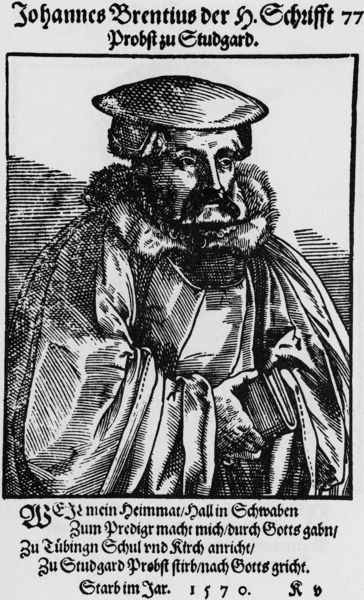
Titel: Bildnis des Johannes Brentz (Brentius)
Künstler: Tobias Stimmer
Institution: (Seriendruck)
Schlagwörter: berg, dunkel, mann, schatten, umhang, weiß, landschaft, daumen, grau, hell, hut, licht, mund, nase, profil, schwarz, stirn, blick, bart, kappe, mütze, augen, falten, johannes, kragen, pelz, rahmen, vollbart, ärmel, bildnis, herr, hände, portrait, porträt, haare, mantel, kopfbedeckung, holzschnitt, schrift, grafik, graphik, grimmig, deutsch, jahreszahl, buch, druck, schraffur, schraffuren, radierung, stich, schwarzweiß, text, überschrift, intarsie, buchseite, zahl, kupferstich, altdeutsch, drausen, nein, stuttgart, theologe, brentius, probst, 1570, johannes brentius der h. schifft, studgard